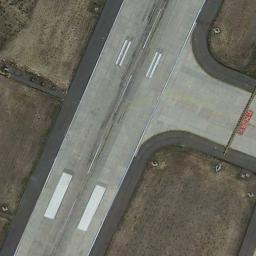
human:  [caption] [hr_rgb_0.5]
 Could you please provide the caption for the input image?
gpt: The clearing is next to the runway .

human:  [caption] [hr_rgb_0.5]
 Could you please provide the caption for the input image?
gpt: Next to the T-shaped runway is brown bare ground with white short and thick markings on the runway .

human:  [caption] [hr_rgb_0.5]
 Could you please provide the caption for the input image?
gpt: The runway is on the bare land .

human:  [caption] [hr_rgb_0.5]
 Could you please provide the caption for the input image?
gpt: The runway connects another road and several touchdown zone markings and aiming point markings are on the runway .

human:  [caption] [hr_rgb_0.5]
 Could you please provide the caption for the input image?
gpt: There are brown bare land beside the runway .